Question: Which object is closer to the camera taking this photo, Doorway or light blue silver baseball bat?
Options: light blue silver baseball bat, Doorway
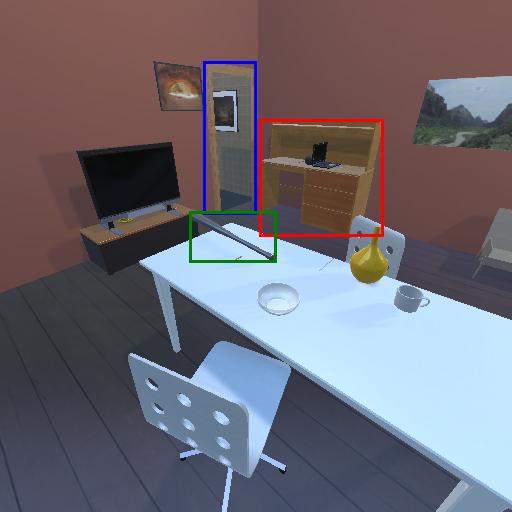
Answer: light blue silver baseball bat